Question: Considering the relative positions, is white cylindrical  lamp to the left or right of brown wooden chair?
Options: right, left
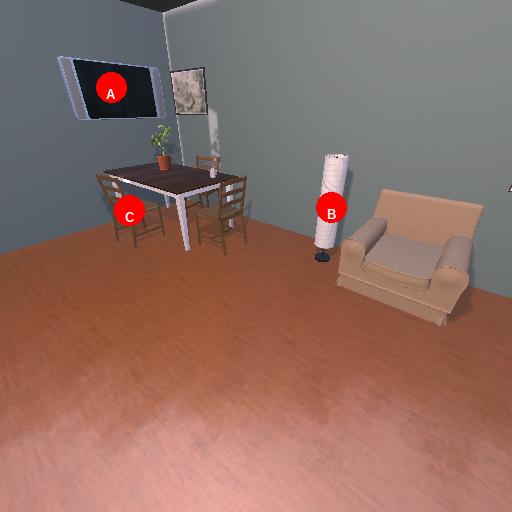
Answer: right